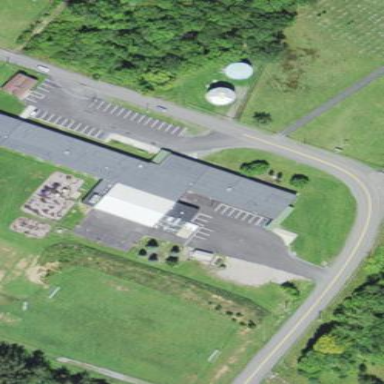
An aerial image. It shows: School building.